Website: walmart
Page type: payment
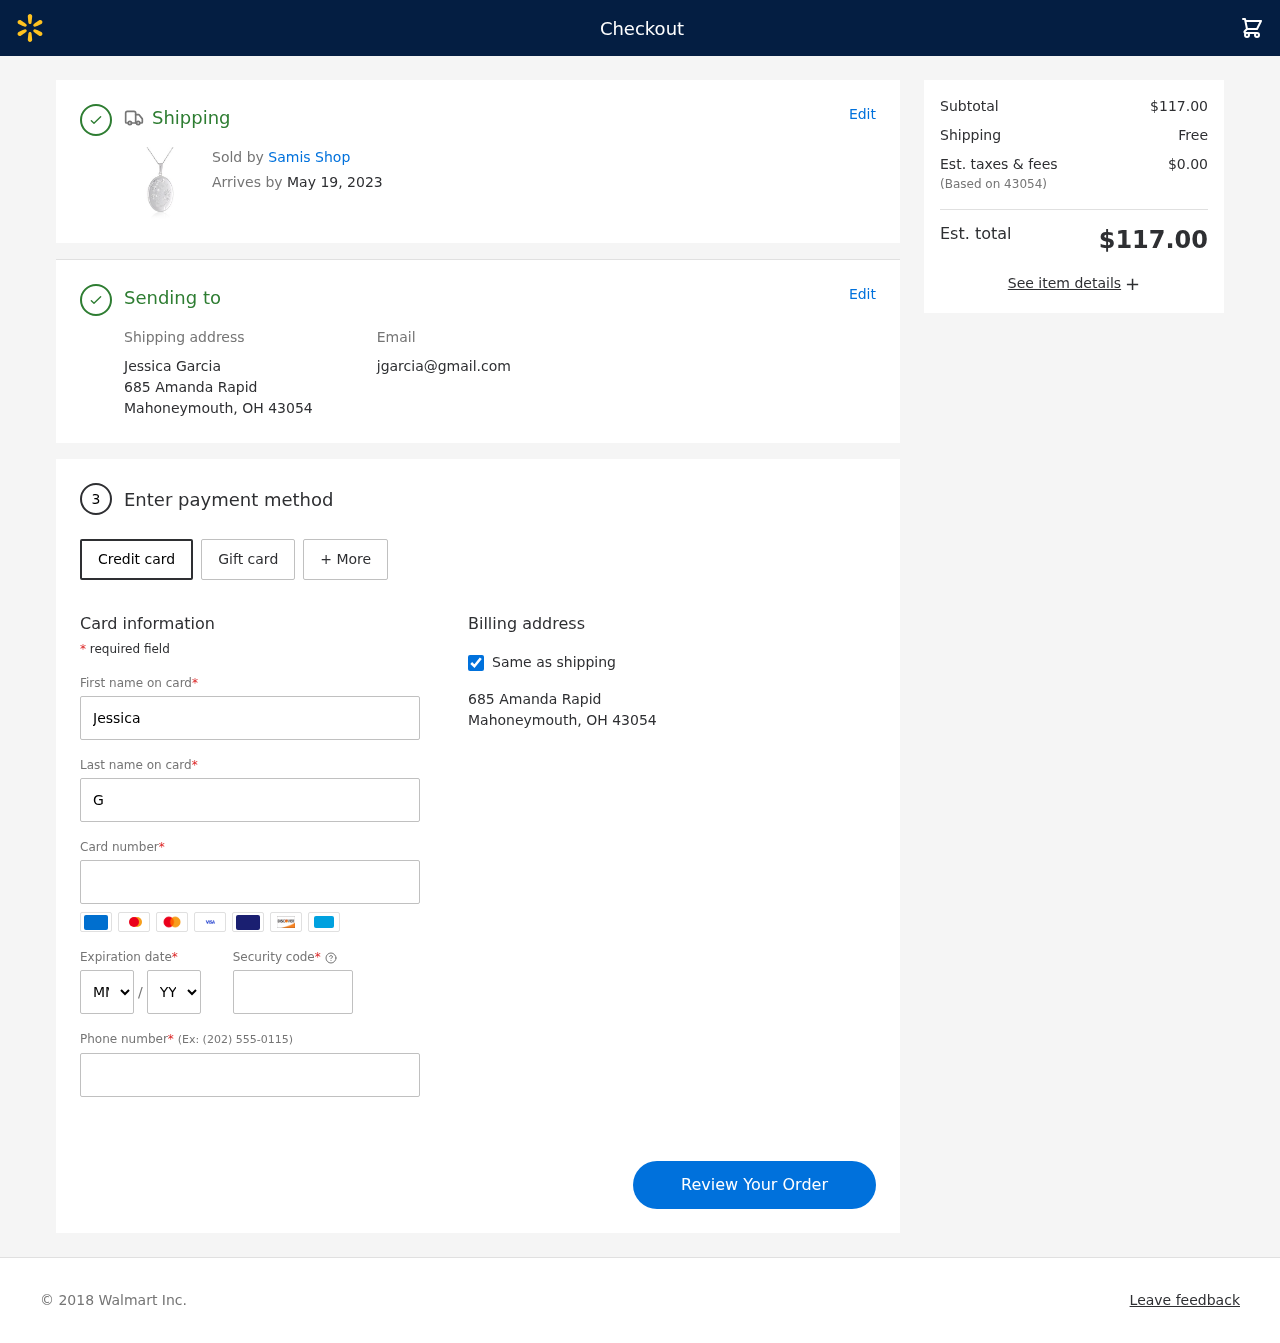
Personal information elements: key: PII_CARD_CVV
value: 702
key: PII_CARD_EXPIRY_MONTH
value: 12
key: PII_CARD_EXPIRY_YEAR
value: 28
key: PII_CARD_NUMBER
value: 6501 5569 9023 5576
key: PII_CITY_STATE_ZIP
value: Mahoneymouth, OH 43054
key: PII_EMAIL
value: jgarcia@gmail.com
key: PII_FIRSTNAME
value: Jessica
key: PII_FULLNAME
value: Jessica Garcia
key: PII_LASTNAME
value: Garcia
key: PII_PHONE
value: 9549899529
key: PII_POSTCODE
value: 43054
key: PII_STREET
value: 685 Amanda Rapid
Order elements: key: ORDER_DELIVERY_DATE
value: May 19, 2023
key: ORDER_SUBTOTAL
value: $117.00
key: ORDER_SHIPPING_COST
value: Free
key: ORDER_TAX
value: $0.00
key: ORDER_TOTAL
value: $117.00